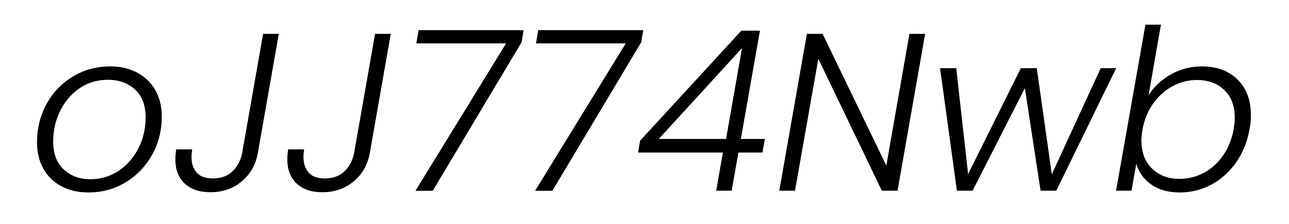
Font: Poppins-LightItalic